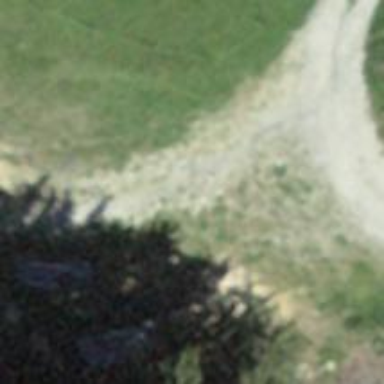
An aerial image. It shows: Unpaved driveway with service road designation.